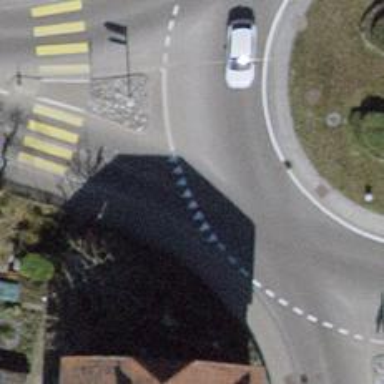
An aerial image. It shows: Road with "give way" sign.